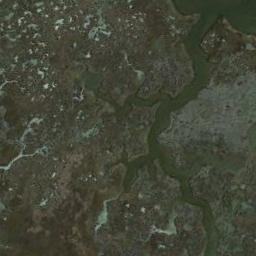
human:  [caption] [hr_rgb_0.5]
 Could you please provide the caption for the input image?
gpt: There are a few trickles in the brown bare land in a wetland  , and there are sparse green plants on the bare land .

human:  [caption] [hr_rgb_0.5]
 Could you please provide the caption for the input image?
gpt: The wetland consists of dry plants and water .

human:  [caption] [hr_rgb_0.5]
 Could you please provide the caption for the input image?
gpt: There are many different shapes and sizes of water around the wetlands .

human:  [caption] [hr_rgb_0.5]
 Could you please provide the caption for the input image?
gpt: This wetland is entirely covered with vegetation .

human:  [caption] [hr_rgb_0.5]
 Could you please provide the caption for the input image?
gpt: There are many lakes and a river on the wetland .